Question:
I'm an android developer and recently just tried working on Xcode. I'm running into a problem where UI widgets are longer than expected in simulator but are OK in storyboard. What's wrong here?
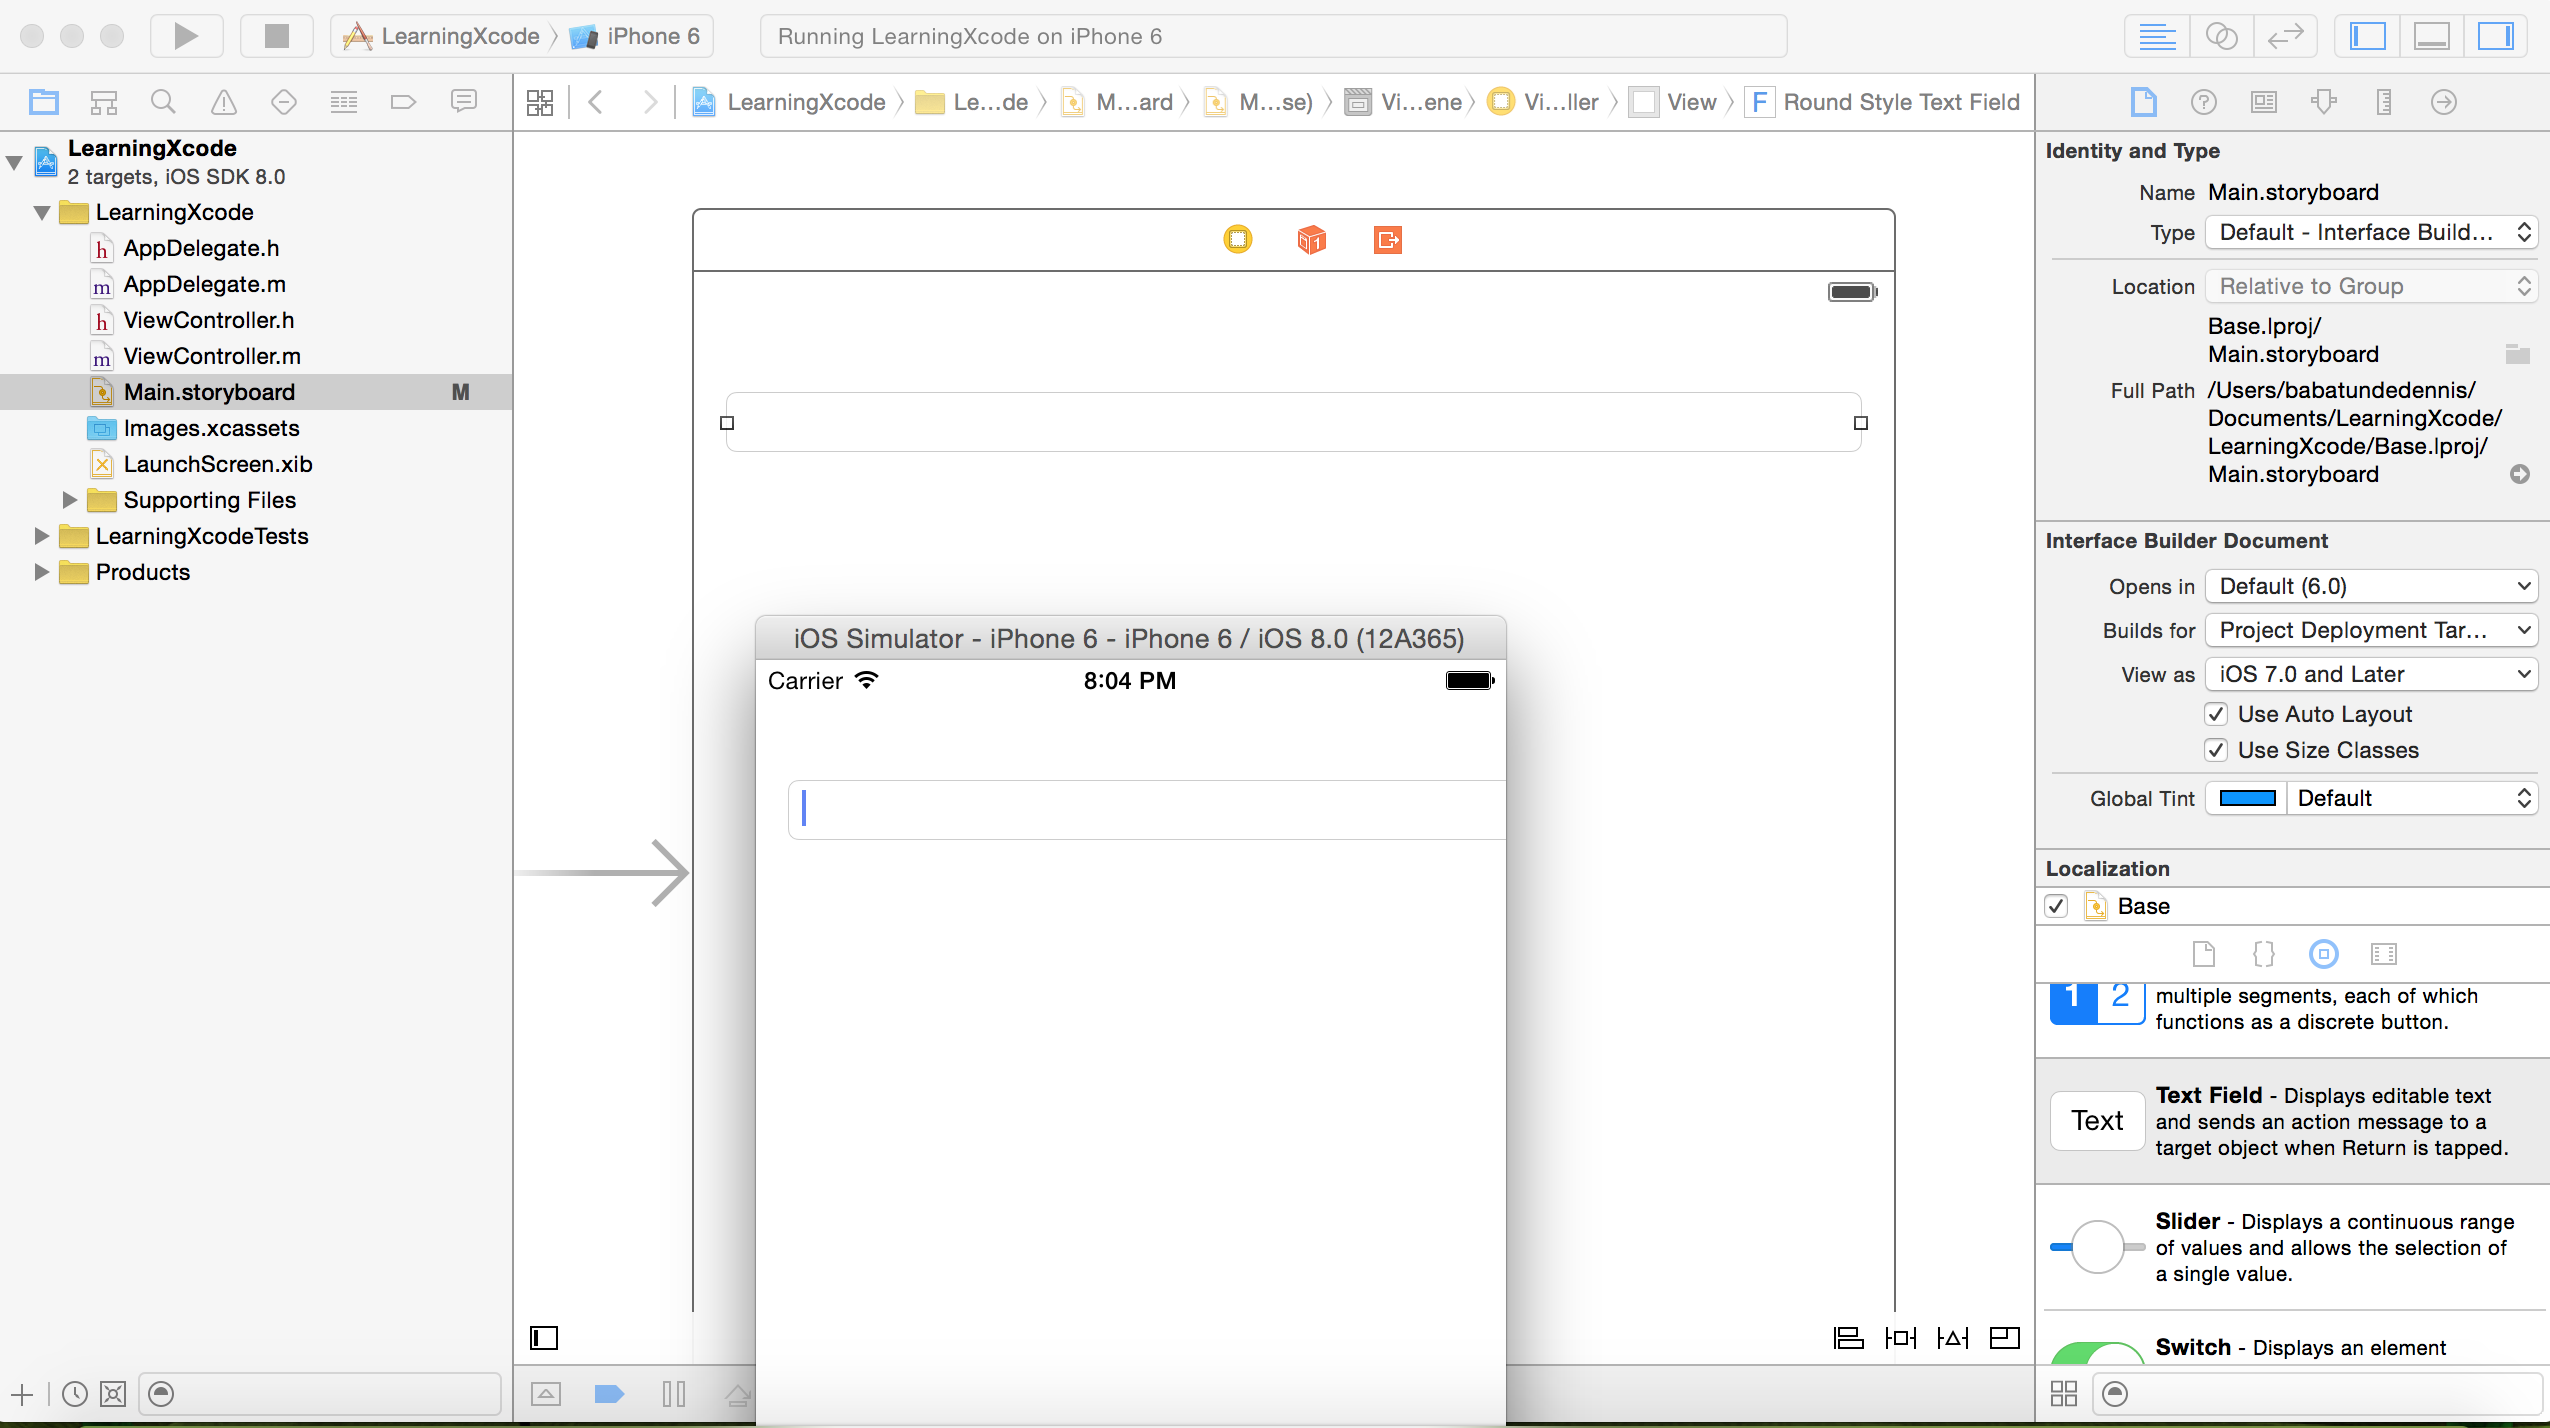
Answer: You must set auto layout constraints to resize the text field automatically because on the storyboard it is wider and the width of the simulator is smaller but because you seem to not have set the auto layout constraints, it does not know how to resize.
<URL>